Interaction volume radius: 10 \u00c5
Interaction volume height: 10 \u00c5
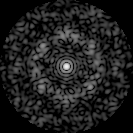
Disorder parameter: 0.7571